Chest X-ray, PA view. Patient: 31 years old, sex M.
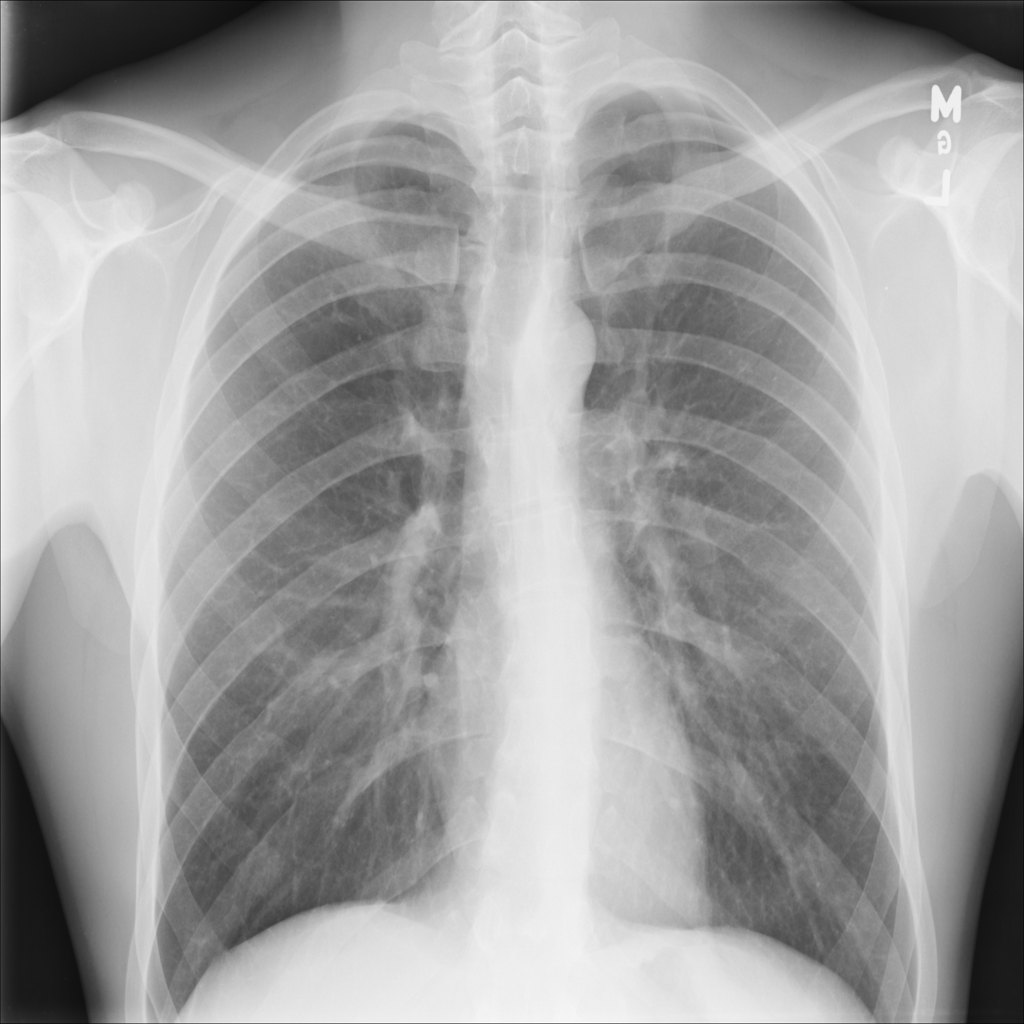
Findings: No Finding